Question: I am working on the Meteortips' <URL> tutorial, and I am at the end of .
When I go to <URL> I get the following screen:

And when I check the Chrome console, I get the following error:
'''
Uncaught TypeError: Cannot read property 'events' of undefined todos.js:85
'''
Here is the content of my 'todos.js' file:
'''
Todos = new Meteor.Collection('todos');
Lists = new Meteor.Collection('lists');
if(Meteor.isClient){
// client code goes here
Template.todos.helpers({
'todo': function(){
var currentList = this._id;
return Todos.find({ listId: currentList }, {sort: {createdAt: -1}})
}
});
Template.addTodo.events({
'submit form': function(event){
event.preventDefault();
var todoName = $('[name="todoName"]').val();
var currentList = this._id;
Todos.insert({
name: todoName,
completed: false,
createdAt: new Date(),
listId: currentList
});
$('[name="todoName"]').val('');
}
});
Template.todoItem.events({
// events go here
'click .delete-todo': function(event){
event.preventDefault();
var documentId = this._id;
var confirm = window.confirm("Delete this task?");
if(confirm){
Todos.remove({ _id: documentId });
}
},
'keyup [name=todoItem]': function(event){
if(event.which == 13 || event.which == 27){
$(event.target).blur();
} else {
var documentId = this._id;
var todoItem = $(event.target).val();
Todos.update({ _id: documentId }, {$set: { name: todoItem }});
}
},
'change [type=checkbox]': function(){
var documentId = this._id;
var isCompleted = this.completed;
if(isCompleted){
Todos.update({ _id: documentId }, {$set: { completed: false }});
console.log("Task marked as incomplete.");
} else {
Todos.update({ _id: documentId }, {$set: { completed: true }});
console.log("Task marked as complete.");
}
}
});
Template.todoItem.helpers({
'checked': function(){
var isCompleted = this.completed;
if(isCompleted){
return "checked";
} else {
return "";
}
}
});
Template.todosCount.helpers({
'totalTodos': function(){
var currentList = this._id;
return Todos.find({ listId: currentList }).count();
},
'completedTodos': function(){
var currentList = this._id;
return Todos.find({ listId: currentList, completed: true }).count();
}
});
Template.addList.events({
'submit form': function(event){
event.preventDefault();
var listName = $('[name=listName]').val();
Lists.insert({
name: listName
}, function(error, results){
Router.go('listPage', { _id: results });
});
$('[name=listName]').val('');
}
});
Template.lists.helpers({
'list': function(){
return Lists.find({}, {sort: {name: 1}});
}
});
}
if(Meteor.isServer){
// server code goes here
}
Router.route('/register');
Router.route('/login');
Router.route('/', {
name: 'home',
template: 'home'
});
Router.route('/list/:_id', {
name: 'listPage',
template: 'listPage',
data: function(){
var currentList = this.params._id;
return Lists.findOne({ _id: currentList });
}
});
Router.configure({
layoutTemplate: 'main'
});
'''
And here is the content of my 'todos.html' file:
'''
<!-- Templates -->
<template name="todoItem">
<li class="{{checked}}">
<input type="checkbox" {{checked}}>
<input type="text" value="{{name}}" name="todoItem">
[<a href="#" class="delete-todo">Delete</a>]
</li>
</template>
<template name="todos">
<p>{{_id}}</p>
{{> addTodo}}
<ul>
{{#each todo}}
{{> todoItem}}
{{/each}}
</ul>
{{> todosCount}}
</template>
<template name="addTodo">
<form>
Create a task:
<input type="text" placeholder="Type a task here..." name="todoName">
</form>
</template>
<template name="todosCount">
{{#if totalTodos}}
<p>You have completed {{completedTodos}} out of {{totalTodos}} tasks.</p>
{{/if}}
</template>
<template name="register">
<h2>Register</h2>
</template>
<template name="login">
<h2>Login</h2>
</template>
<template name="home">
<p>Welcome to the Todos application.</p>
</template>
<template name="main">
<h1>Todos</h1>
{{> navigation}}
{{> lists}}
{{> yield}}
<hr />
<p>Copyright &copy; Todos, 2014-2015.</p>
</template>
<template name="navigation">
<ul>
<li><a href="{{pathFor route='home'}}">Home</a></li>
<li><a href="{{pathFor route='register'}}">Register</a></li>
<li><a href="{{pathFor route='login'}}">Login</a></li>
</ul>
</template>
<template name="lists">
<h2>Lists</h2>
{{> addList}}
<ul>
{{#each list}}
<li><a href="{{pathFor route='listPage'}}">{{name}}</a></li>
{{/each}}
</ul>
</template>
<template name="listPage">
<h2>Tasks: {{name}}</h2>
{{> todos}}
</template>
'''
I must certainly be doing something wrong, but I cannot figure out what: any clue?
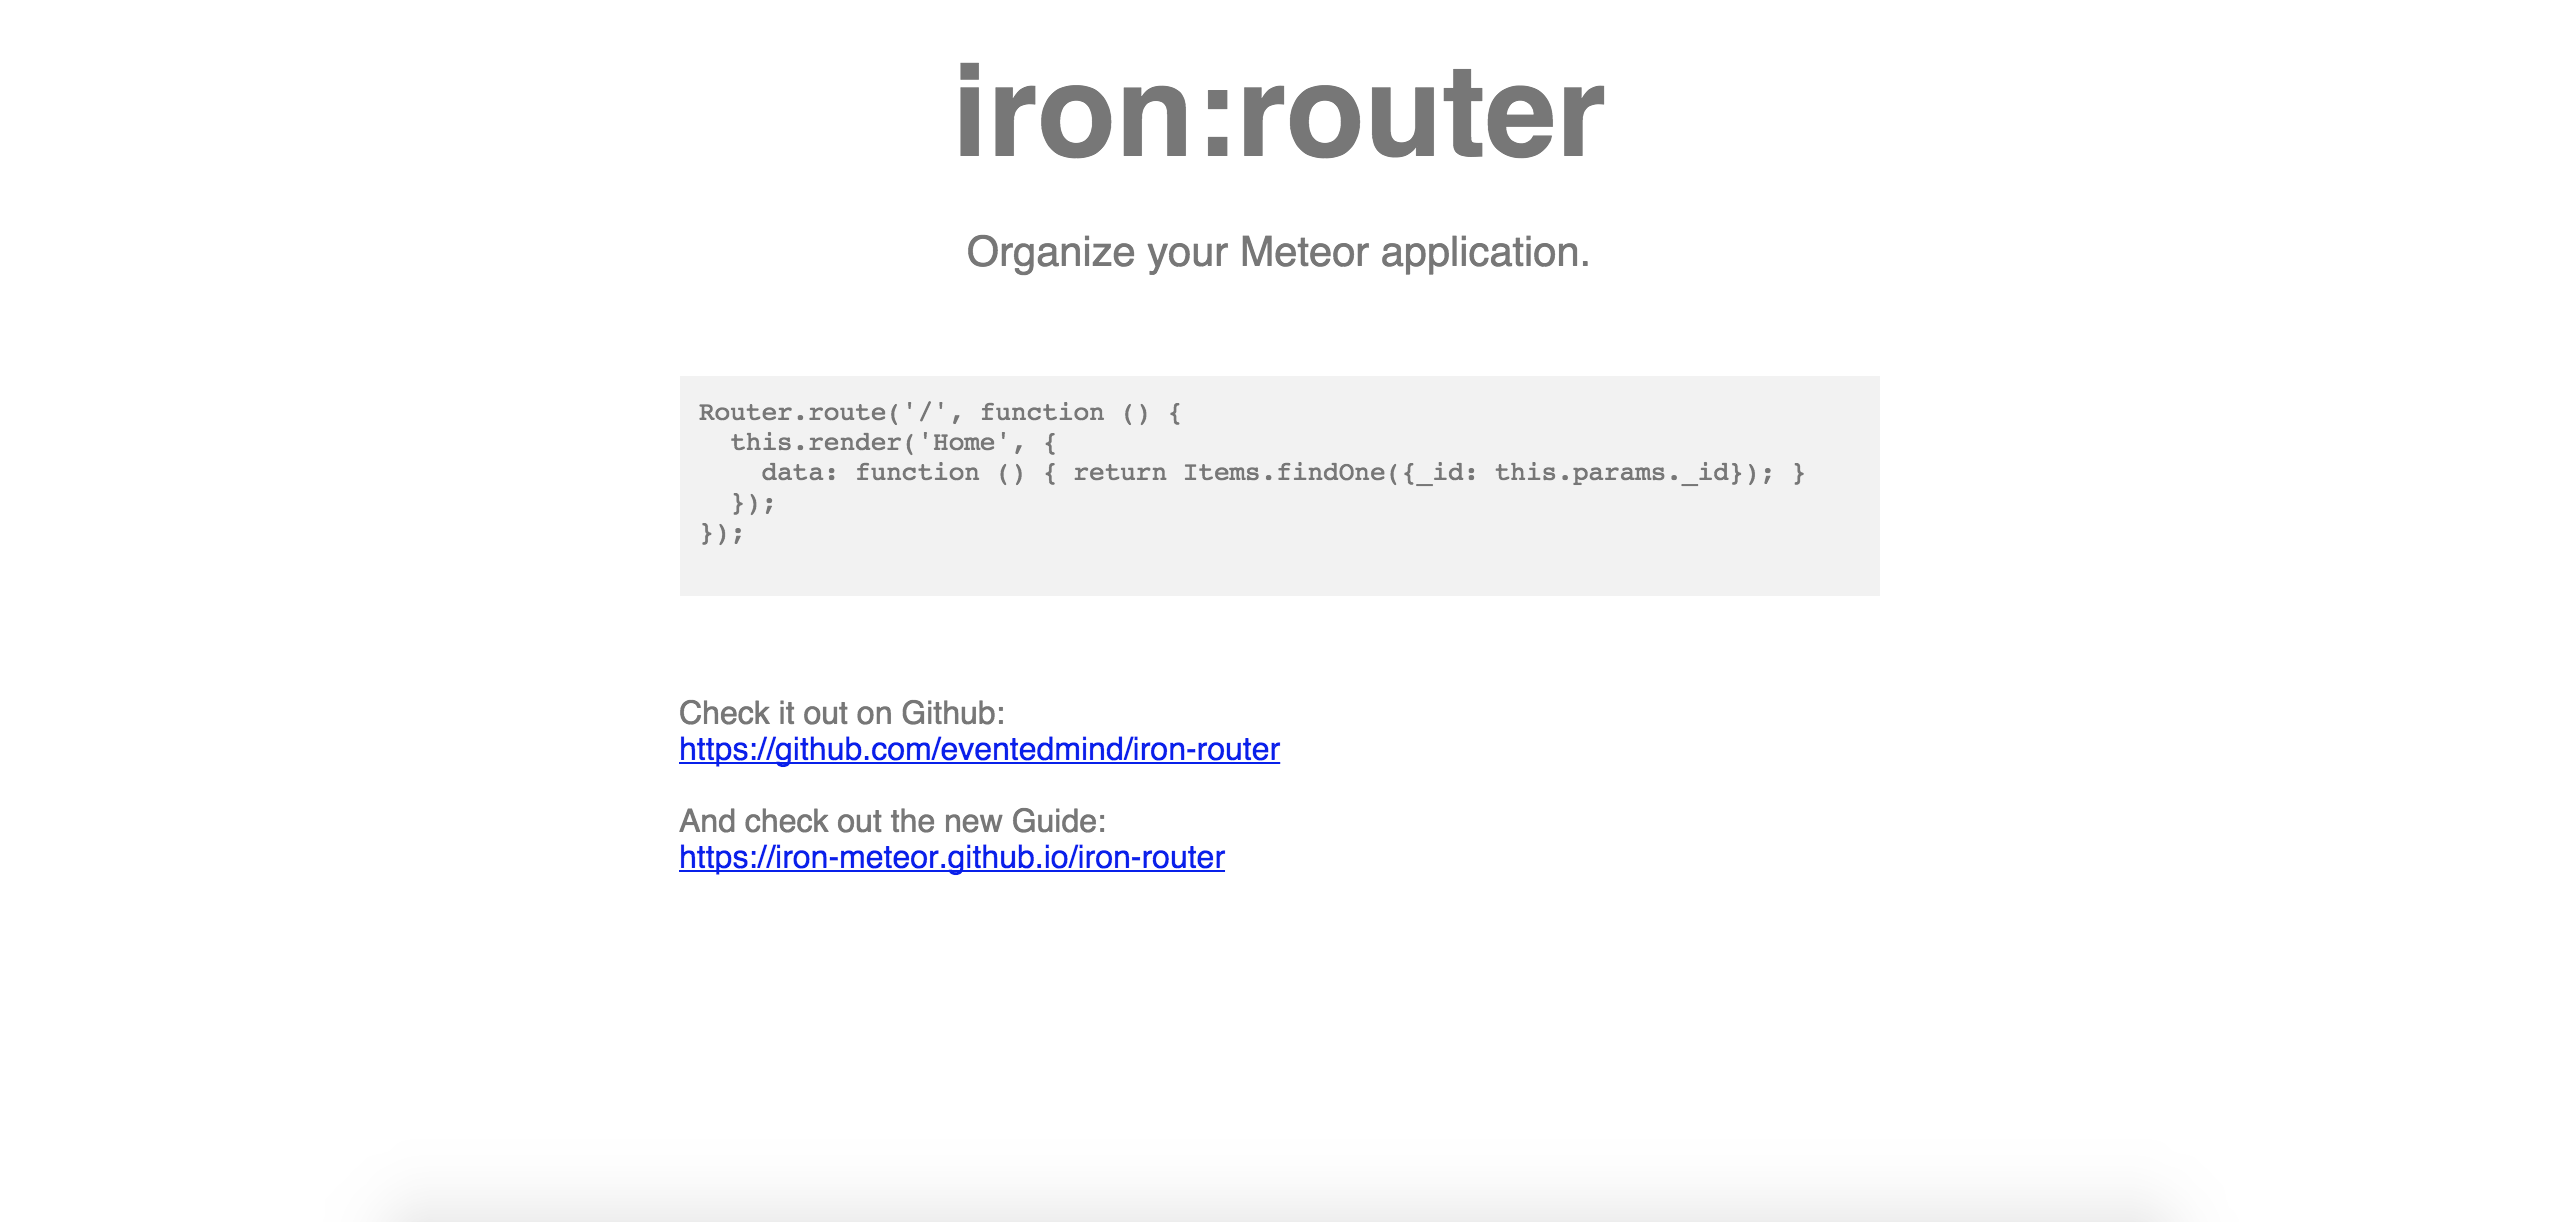
Answer: You're trying to setup events on an undeclared template.
You lack an 'addList' template in your HTML.